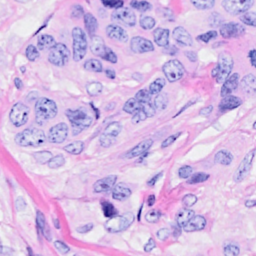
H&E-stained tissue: Breast